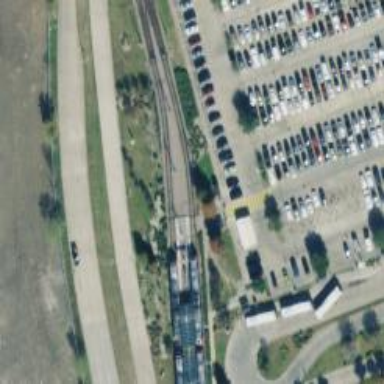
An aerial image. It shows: Light rail electrified with contact line.